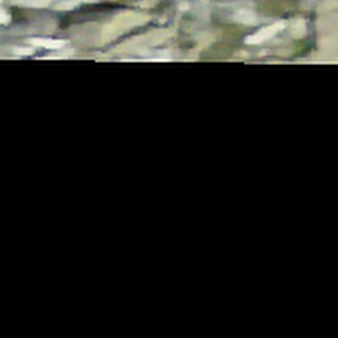
Label: other